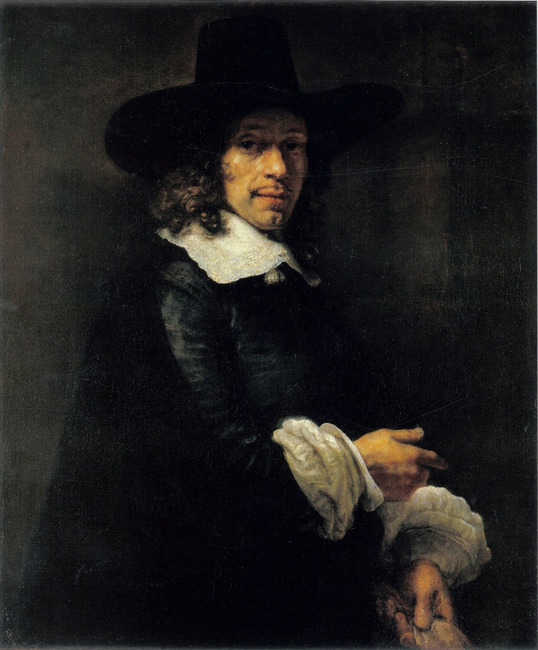
Title: Portrait of a man with a tall hat and gloves in his hand
Artist: Rembrandt
Earliest date: 1656
Latest date: 1658
Genre: painting
Iconography: Gloves
Keywords: portrait, man's portrait, half-length, head to the right, body facing right, standing (position), facing front, hand gesture, medium-length hair (men's hairstyle), moustache, flat collar with tassels, hat, glove/gloves in hand